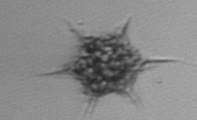
Label: Dictyocha